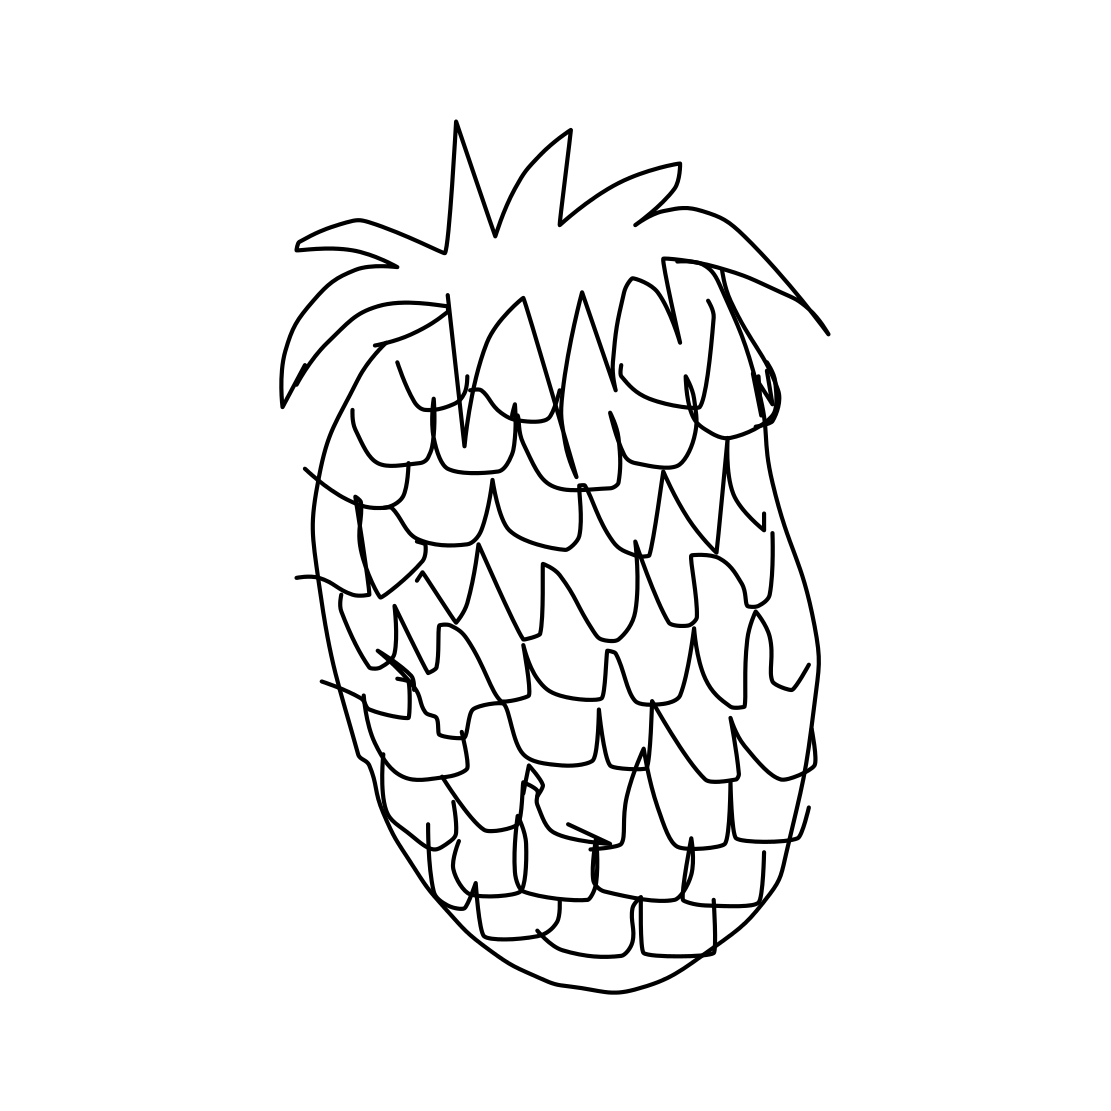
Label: pineapple